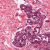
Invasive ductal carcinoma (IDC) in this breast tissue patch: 0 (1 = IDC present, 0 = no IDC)